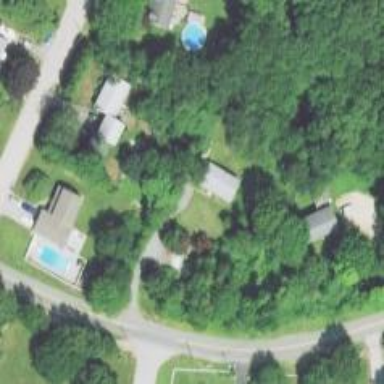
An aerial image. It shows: Residential driveway designated as service road.